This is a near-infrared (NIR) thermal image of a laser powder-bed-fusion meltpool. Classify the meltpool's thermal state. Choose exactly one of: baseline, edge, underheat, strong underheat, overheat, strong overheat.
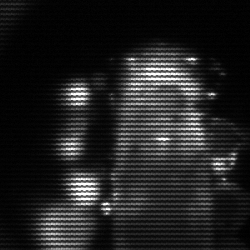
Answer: strong underheat